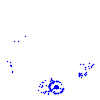
Particle: pion